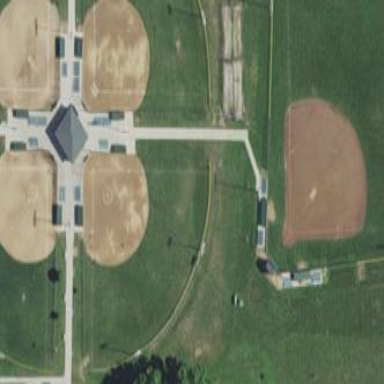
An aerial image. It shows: Softball pitch for baseball.